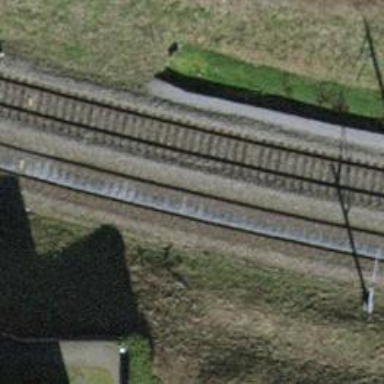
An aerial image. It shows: Single railway track with electrified contact line.